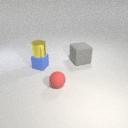
large gray rubber cube to the right of small blue rubber cube